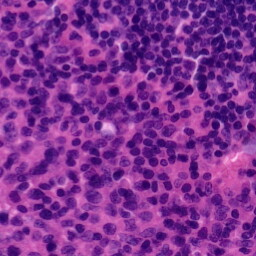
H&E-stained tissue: Tonsil